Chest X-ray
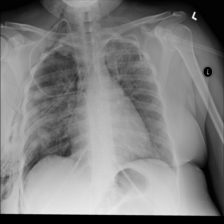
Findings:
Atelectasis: negative
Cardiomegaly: negative
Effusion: negative
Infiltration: negative
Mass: negative
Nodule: negative
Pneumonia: negative
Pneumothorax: positive
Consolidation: negative
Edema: negative
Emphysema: positive
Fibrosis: negative
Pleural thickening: negative
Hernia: negative